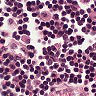
Metastatic tissue present: no